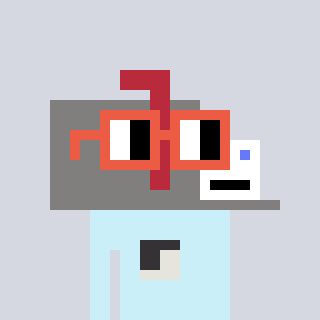
a pixel art character with square orange glasses, a mailbox-shaped head and a cold-colored body on a cool background